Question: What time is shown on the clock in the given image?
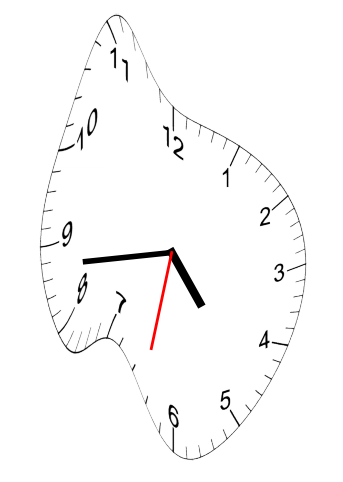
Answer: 04:43:32